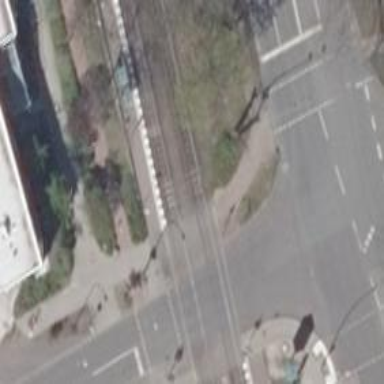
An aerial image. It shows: Tram platform with shelter. This is public transport platform for trams.